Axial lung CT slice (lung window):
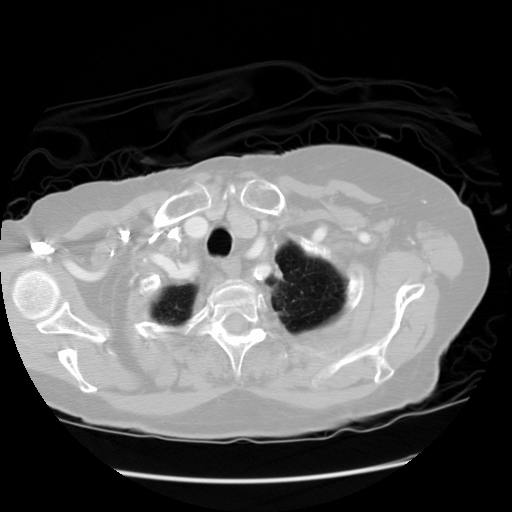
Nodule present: no